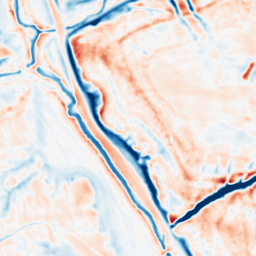
Category: multiscale
Decomposition family: dog_multiscale
Decomposition parameters: sigma_ratio: 1.4
n_scales: 5
base_sigma: 1
Upsampling method: sinc_blackman
Upsampling parameters: scale: 4
kernel_size: 16
Upsampling scale: 4